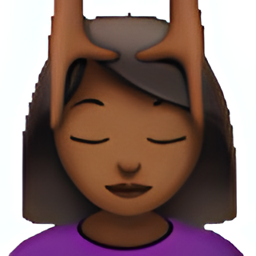
Name: woman getting face massage type 5
Emoji: 💆🏾‍♀️
Group: People & Body
Sub-group: person-activity